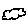
Label: cloud